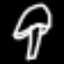
Label: mushroom